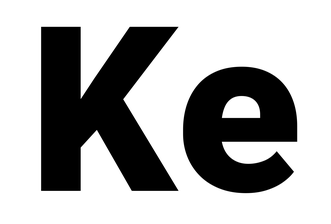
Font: Roboto_Black